【题型】选择题　【知识点】立体几何　【难度】medium
已知母线长为 \(a\) 的圆锥的侧面展开图为半圆，在该圆锥内放置一个圆柱，则当圆柱的侧面积最大时，圆柱的体积为（）

\vspace{1em}

A. \(\dfrac{\sqrt{3}}{128}\pi a^3\) \quad B. \(\dfrac{\sqrt{3}}{64}\pi a^3\) \quad C. \(\dfrac{\sqrt{3}}{32}\pi a^3\) \quad D. \(\dfrac{\sqrt{3}}{16}\pi a^3\)
【解答】
\textbf{【答案】}B
\textbf{【分析】}先由题意求得圆锥的底面半径与高，从而利用比例关系得到圆柱底面半径与高的关系，再利用基本不等式求得圆柱的侧面积最大时圆柱底面半径与高的取值，从而得解。
\textbf{【详解】}依题意，设圆锥底面半径为 \(R\)，高为 \(H\)，圆柱底面半径为 \(r\)，高为 \(h\)，

则 \(2\pi R = \dfrac{1}{2} \times 2\pi a\)，则 \(R = \dfrac{1}{2}a\)，故 \(H = \sqrt{a^2 - R^2} = \dfrac{\sqrt{3}}{2}a\)，
所以由 \(\dfrac{h}{H} = \dfrac{R - r}{R}\)，得 \(h = \dfrac{\sqrt{3}}{2}a - \sqrt{3}r = \dfrac{\sqrt{3}}{2}(a - 2r)\)，
所以圆柱的侧面积 \(S = 2\pi rh = \dfrac{\sqrt{3}}{2}\pi \times 2r \times (a - 2r) \leq \dfrac{\sqrt{3}}{2}\pi \times \left(\dfrac{2r + a - 2r}{2}\right)^2 = \dfrac{\sqrt{3}}{8}\pi a^2\)，
当且仅当 \(2r = a - 2r\)，即 \(r = \dfrac{a}{4}\) 时，等号成立，
此时 \(h = \dfrac{\sqrt{3}}{2}\left(a - 2 \times \dfrac{1}{4}a\right) = \dfrac{\sqrt{3}}{4}a\)，圆柱的体积为 \(V = \pi r^2 h = \pi \times \left(\dfrac{a}{4}\right)^2 \times \dfrac{\sqrt{3}}{4}a = \dfrac{\sqrt{3}}{64}\pi a^3\)。
故选：B.
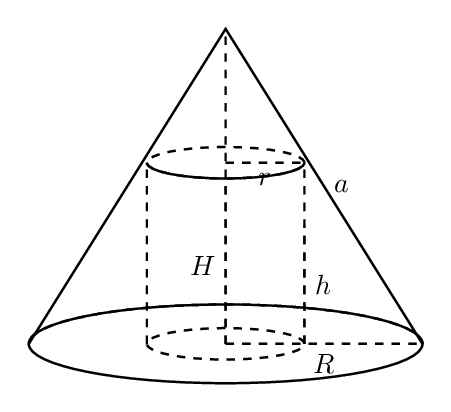